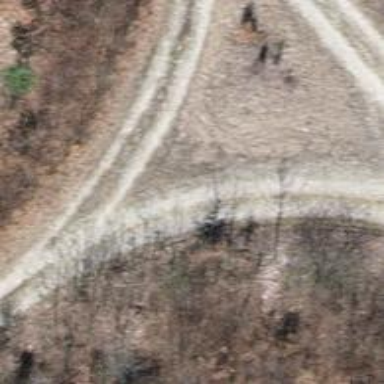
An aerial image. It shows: Track with pebblestone surface graded as grade3.